Question: I am trying out NUnit, Unit Testing and Integration testing for the first time. I have been reading up and doing lots of online courses. As I'm sure you know very well it's something knowing theory and doing it in practice.
I am stuck on a particular test. The application that I have is in C# .Net 3.5.
I am trying to assert that a method with a certain bad input will throw a particular exception.
When I run the method with the same input given to the test the expected exception is thrown.
The method being tested code is:
'''
private static bool FilePathHasInvalidChars(string userInputPath)
{
try
{
Path.GetFullPath(userInputPath);//this is where the warning appears
}
catch (Exception e)
{
Log.Error(String.Format(
"The Program failed to run due to invalid characters or empty string value for the Input Directory. Full Path : <{0}>. Error Message : {1}.",
userInputPath, e.Message), e);
return true;
}
return false;
}
'''
I want to check that the above code can catch an exception if the provided input directory is not meeting the criteria.
The Unit test that I have at the moment is:
'''
[Test]
public void can_throws_exception_for_empty_string()
{
var testDirectory = "";
var sut = new DirectoryInfoValidator();
Assert.Throws<ArgumentNullException>(() => sut.FilePathHasInvalidChars(testDirectory));
}
'''
The problem I have is that the test allways fails and if I check the return it states that It expected an ArgumentNull exception but was null. I have taken a screenshot of the output from the test:

Any idea what I might be doing wrong?
EDIT: By the way I have also attempted to use
'[ExpectedException(typeof(ArgumentNullException), ExceptionMessage= "Log Message", MatchType=MessageMatch.Contains)]'
Have had same result with that.
On an ending note I am not sure if this is considered an Integration test or a Unit test given that my method uses Path.GetFullPath(string directory). Anyway my main issue right now is understanding what I am doing wrong. :)
Many thanks,
Jetnor.
UPDATE: After taking all the points into consideration and looking at my system's needs I have decided not to throw an exception. Instead I have decided to create tests which cover the different possible exceptions that can occur in my situation. The test method looks like this:
'''
[Test]
public void returns_true_for_empty_string()
{
var testDirectory = "";
var sut = new DirectoryInfoValidator();
var isInvalidPath = sut.FilePathHasInvalidChars(testDirectory);
Assert.That(isInvalidPath, Is.True);
}
'''
This is a starting point. I inted to use the [TestCase] option by providing all the inputs to one test and checking all of them at the same time. Thanks for your help guys.
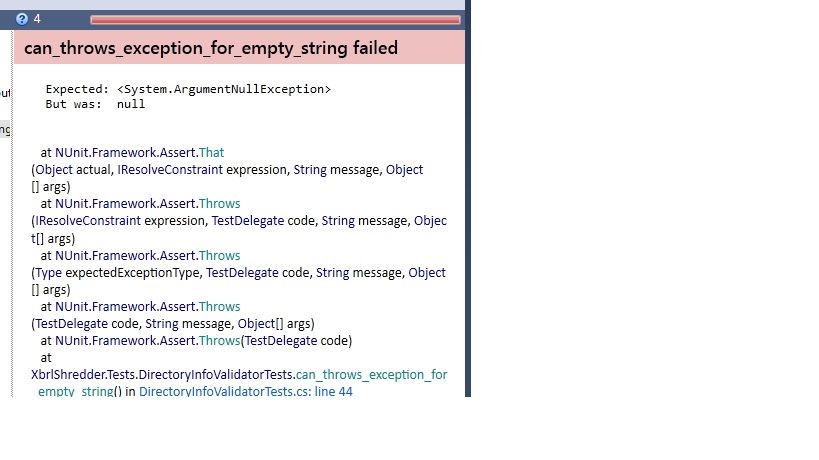
Answer: Your method FilePathHasInvalidChars does not throw an exception. An exception is thrown inside of your method, but your method catches and handles the exception. Your method will always return a valid value.
If you want your method to throw an ArgumentNullException rather than logging and swallowing it, try this:
'''
private static bool FilePathHasInvalidChars(string userInputPath)
{
try
{
Path.GetFullPath(userInputPath);//this is where the warning appears
}
catch (ArgumentNullException) {
Log.Error("The Program failed to run due to a null string value for the Input Directory.");
throw;
}
catch (Exception e)
{
Log.Error(String.Format(
"The Program failed to run due to invalid characters or empty string value for the Input Directory. Full Path : <{0}>. Error Message : {1}.",
userInputPath, e.Message), e);
return true;
}
return false;
}
'''
With this modification, if userInputPath is null your method will log and re-throw the ArgumentNullException, and your unit test will see the exception and pass.